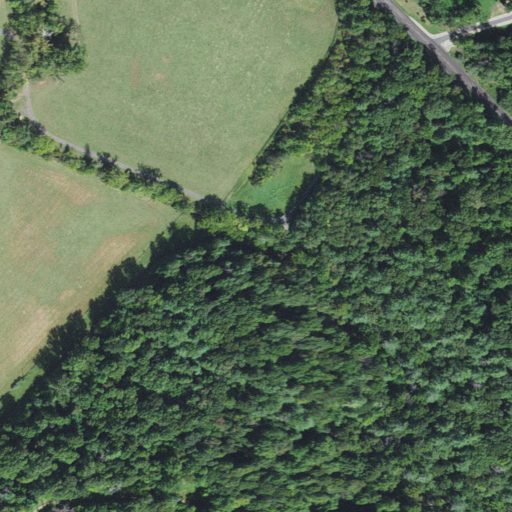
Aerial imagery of valley in Virginia named Fox Hollow containing mixed forest, pasture, deciduous forest, open development, low intensity development, and medium intensity development